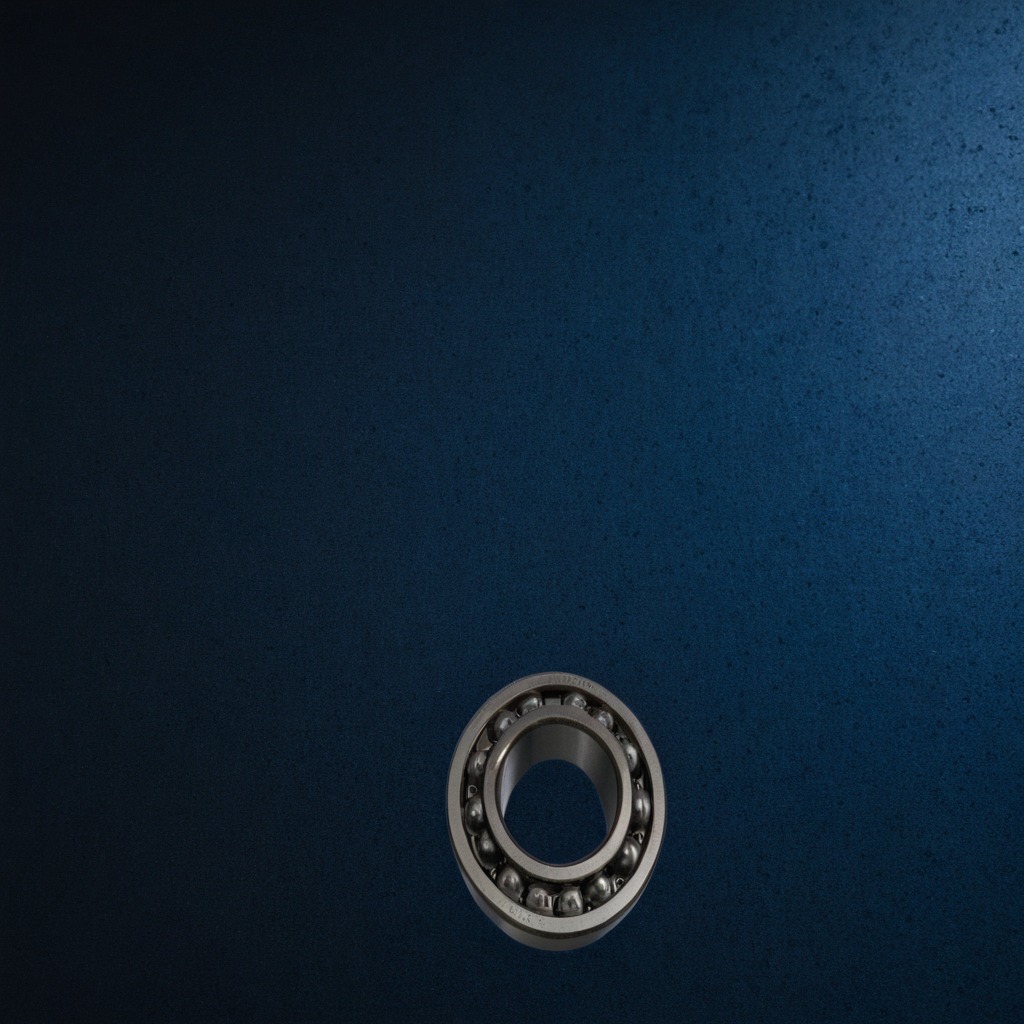
A metal ball bearing is lying on the granite tabletop.